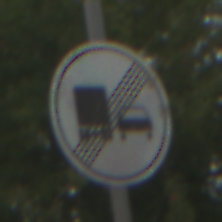
Verkehrszeichen: EndeUeberholverbotKraftfahrzeuge
Umgebung: Outdoor, Suburban
Tageszeit: MorningAfternoon
Wetter: PartlyCloudy
Licht: Natural
Jahreszeit: NotSpecified
Kontrast: LowContrast